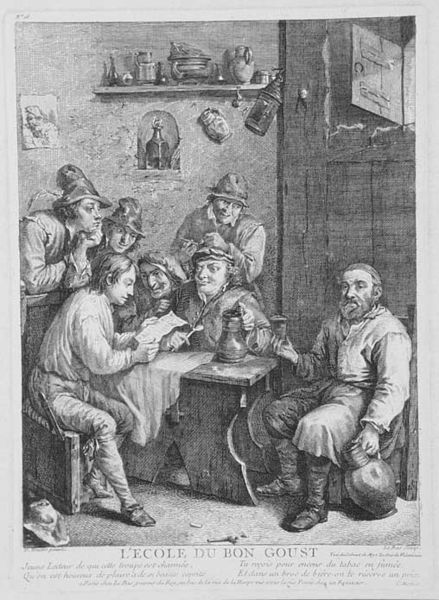
Titel: L'ecole du bon goust
Künstler: Jacques-Philippe Lebas
Standort: Karlsruhe
Institution: Staatliche Kunsthalle Karlsruhe
Schlagwörter: feder, fuß, gruppe, mann, weiß, frauen, menschen, sitzen, fenster, frankreich, frau, glas, grau, holz, hut, hüte, licht, männer, nase, raum, schwarz, skizze, stuhl, stühle, stützen, szene, tisch, tür, zeichnung, gebäude, haus, gespräch, leute, alkohol, alt, bart, feier, flasche, flaschen, gelage, hemd, kappe, kappen, kneipe, lokal, mütze, regal, saufen, trinken, wand, wirtschaft, kleidung, rembrandt, bild, innenraum, schauen, tischdecke, tischtuch, rauch, gewand, interieur, decke, innen, blatt, bauern, genre, kanne, krug, vase, füße, holzschnitt, schrift, bilder, papier, unterhaltung, lehrer, schuhe, schule, zuschauer, grafik, laden, bank, hocker, französisch, essen, gäste, karikatur, löffel, wein, runde, pfeife, inschrift, lesen, vasen, stube, bretter, junge, weste, bauer, becher, holztisch, lachen, spiel, nische, tusche, gefäß, krank, unterschrift, buch, zettel, brett, geschirr, druck, radierung, stich, satire, text, beschriftung, kittel, bier, stiefel, gefässe, stift, buchseite, krüge, singen, brief, schreiben, gespannt, sieben, skeptisch, leser, trinker, schüler, lernen, neugier, kupferstich, zuhörer, genuss, vorlesen, neugierig, gasthaus, wirt, wirtshaus, gesellig, zecher, schenke, zuhören, bord, lektüre, botschaft, schwaz, stifel, regalbrett, wandbord, freunde, interessiert, gastwirtschaft, lehren, ausgelassenheit, taverne, inschrfit, geschmack, lucke, krnak, prüfung, spelunke, neugierug, nut, zechen, innnen, wirtshausszene, du, menschenm, krg, sdruck, geschrr, säufe, bon, l'ecole du bon goust, schule des guten geschmacks, tonktug, 8 personen, witschaft, lecole, l'ecole, ecole, gute sprache, die schule des guten geschmacks, analphabeten, bon goust, erzeihung, guter geschmack, ahhh, tiwch, goust, eser, krug regal tisch